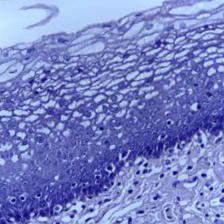
Diagnosis: Normal